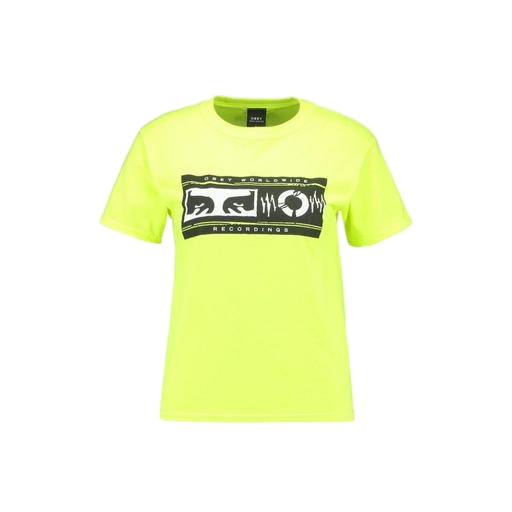
yellow graphic tee, graphic tee, graphic short-sleeve tee, white background